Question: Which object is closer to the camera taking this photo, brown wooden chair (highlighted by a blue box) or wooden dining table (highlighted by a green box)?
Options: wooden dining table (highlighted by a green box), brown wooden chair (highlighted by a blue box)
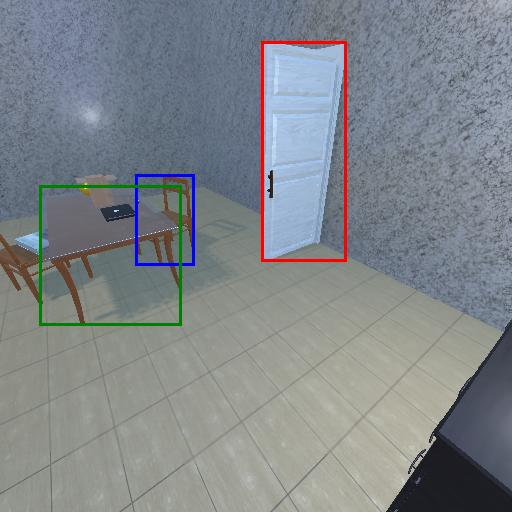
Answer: wooden dining table (highlighted by a green box)